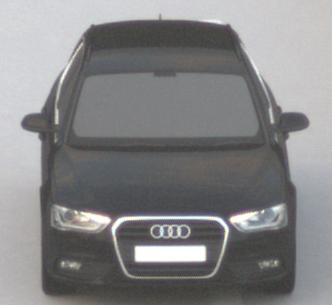
Make: Audi
Model: A4 Avant 1.8 TFSI
Detailed model: A4 (B8) Avant
Model produced from: 2012/02
Model produced until: 2015/04
Doors: 5
Color: black
Road condition: dry road
Daytime: sunrise or sunset
Contrast: low contrast